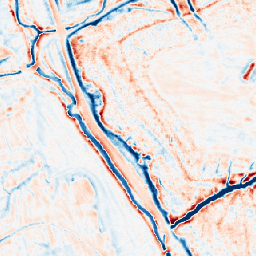
Category: edge_preserving
Decomposition family: bilateral
Decomposition parameters: d: 15
sigma_color: 75
sigma_space: 150
Upsampling method: nearest
Upsampling parameters: scale: 4
Upsampling scale: 4